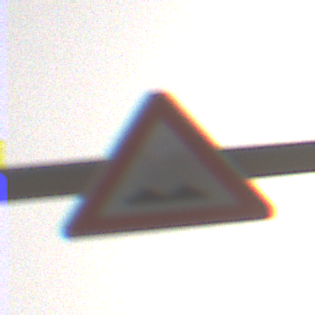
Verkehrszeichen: UnebeneFahrbahn
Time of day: MorningAfternoon
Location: Outdoor (Nature)
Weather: PartlyCloudy
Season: Winter
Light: Natural